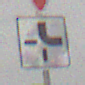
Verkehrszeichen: VerlaufVorfahrtsstrasse4
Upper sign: VorfahrtGewaehren
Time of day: MorningAfternoon
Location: Outdoor (Nature)
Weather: Overcast
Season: Winter
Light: Natural